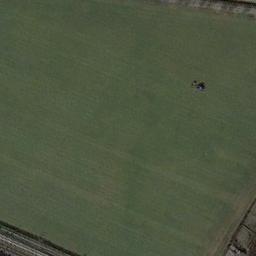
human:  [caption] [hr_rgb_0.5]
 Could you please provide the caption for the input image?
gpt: The meadow is dense but uneven .

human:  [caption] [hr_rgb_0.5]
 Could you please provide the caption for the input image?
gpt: The entire image is dominated by grass .

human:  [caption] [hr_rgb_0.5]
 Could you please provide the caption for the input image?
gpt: This meadow has evenly distributed dense grasses .

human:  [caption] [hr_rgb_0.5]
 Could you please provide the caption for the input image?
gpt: A large lush green meadow covered with green grass .

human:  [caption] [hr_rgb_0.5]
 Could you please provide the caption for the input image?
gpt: A smooth green meadow beside a road .